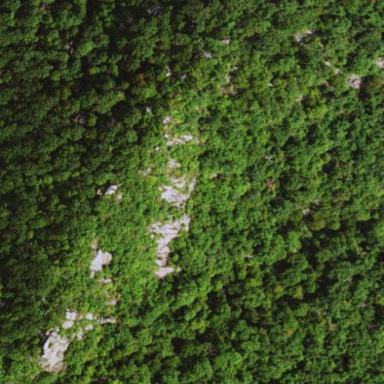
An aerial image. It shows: Landscape of bare rock.